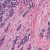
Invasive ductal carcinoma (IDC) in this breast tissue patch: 1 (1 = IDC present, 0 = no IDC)